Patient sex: F
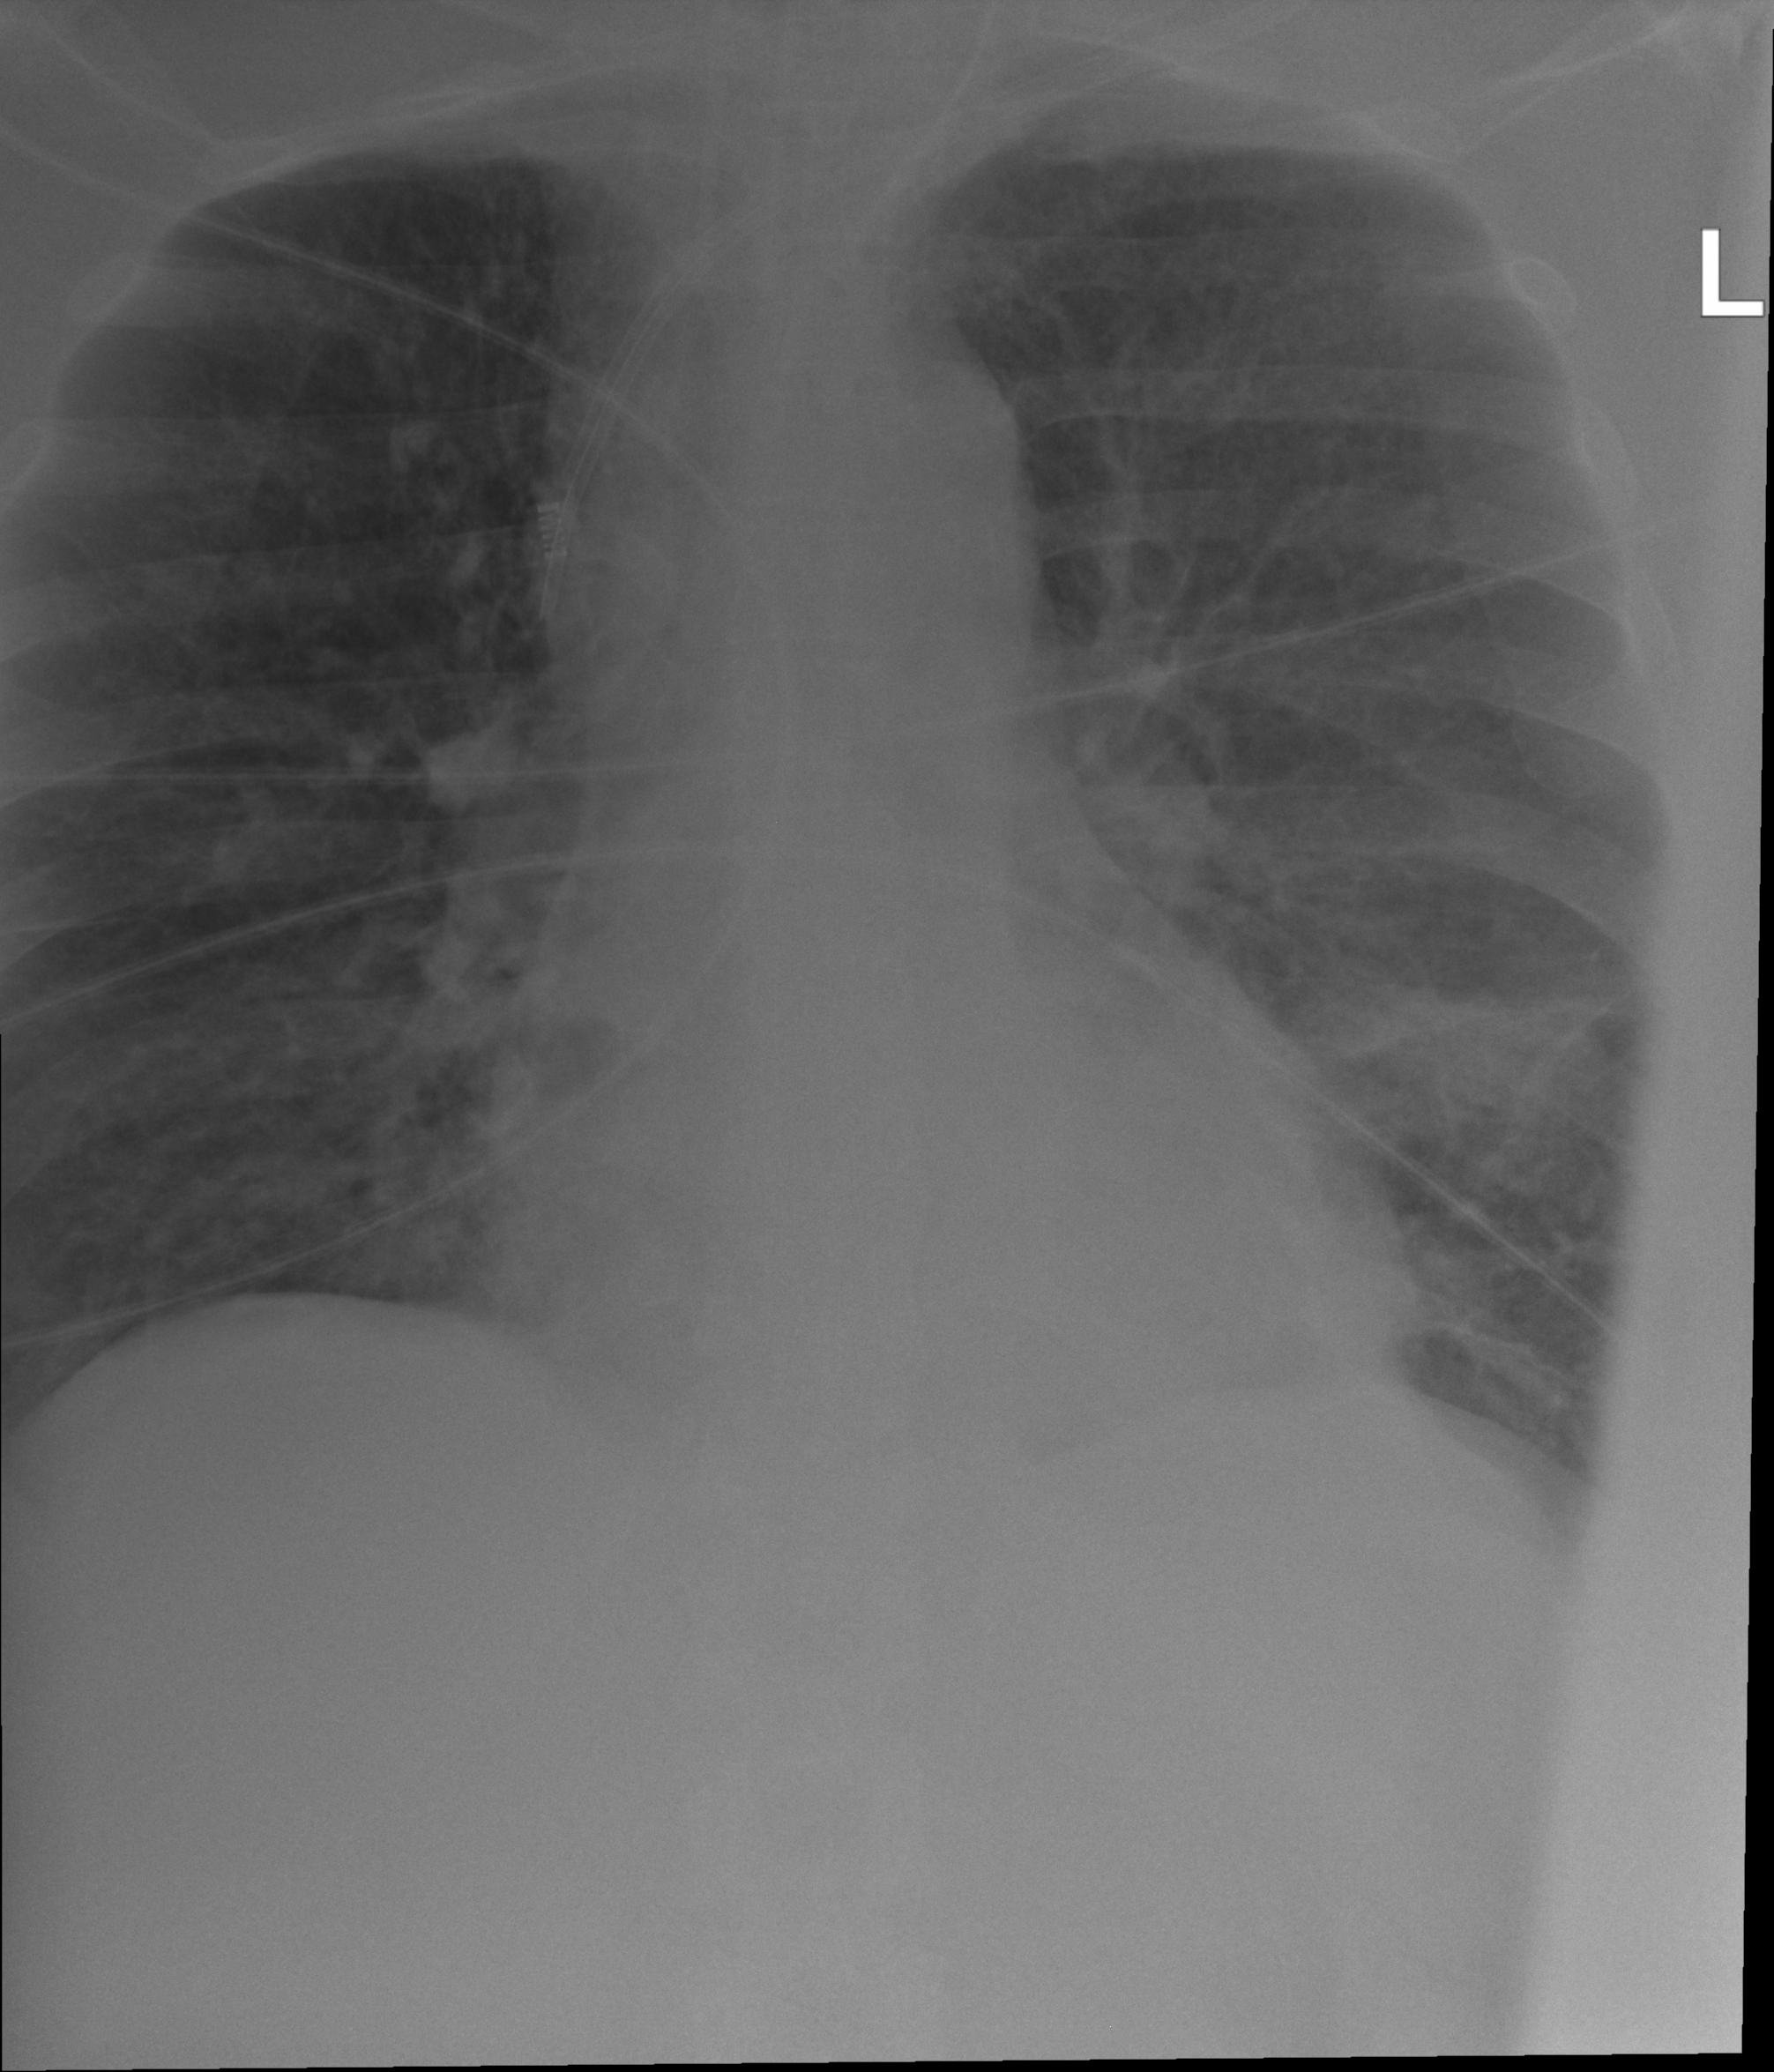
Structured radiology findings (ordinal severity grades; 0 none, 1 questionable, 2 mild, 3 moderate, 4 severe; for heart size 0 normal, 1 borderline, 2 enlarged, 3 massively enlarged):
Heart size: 0
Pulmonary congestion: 0
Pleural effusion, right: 0
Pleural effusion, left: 0
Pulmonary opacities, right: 0
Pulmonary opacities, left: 2
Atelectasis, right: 1
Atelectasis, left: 2